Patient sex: M
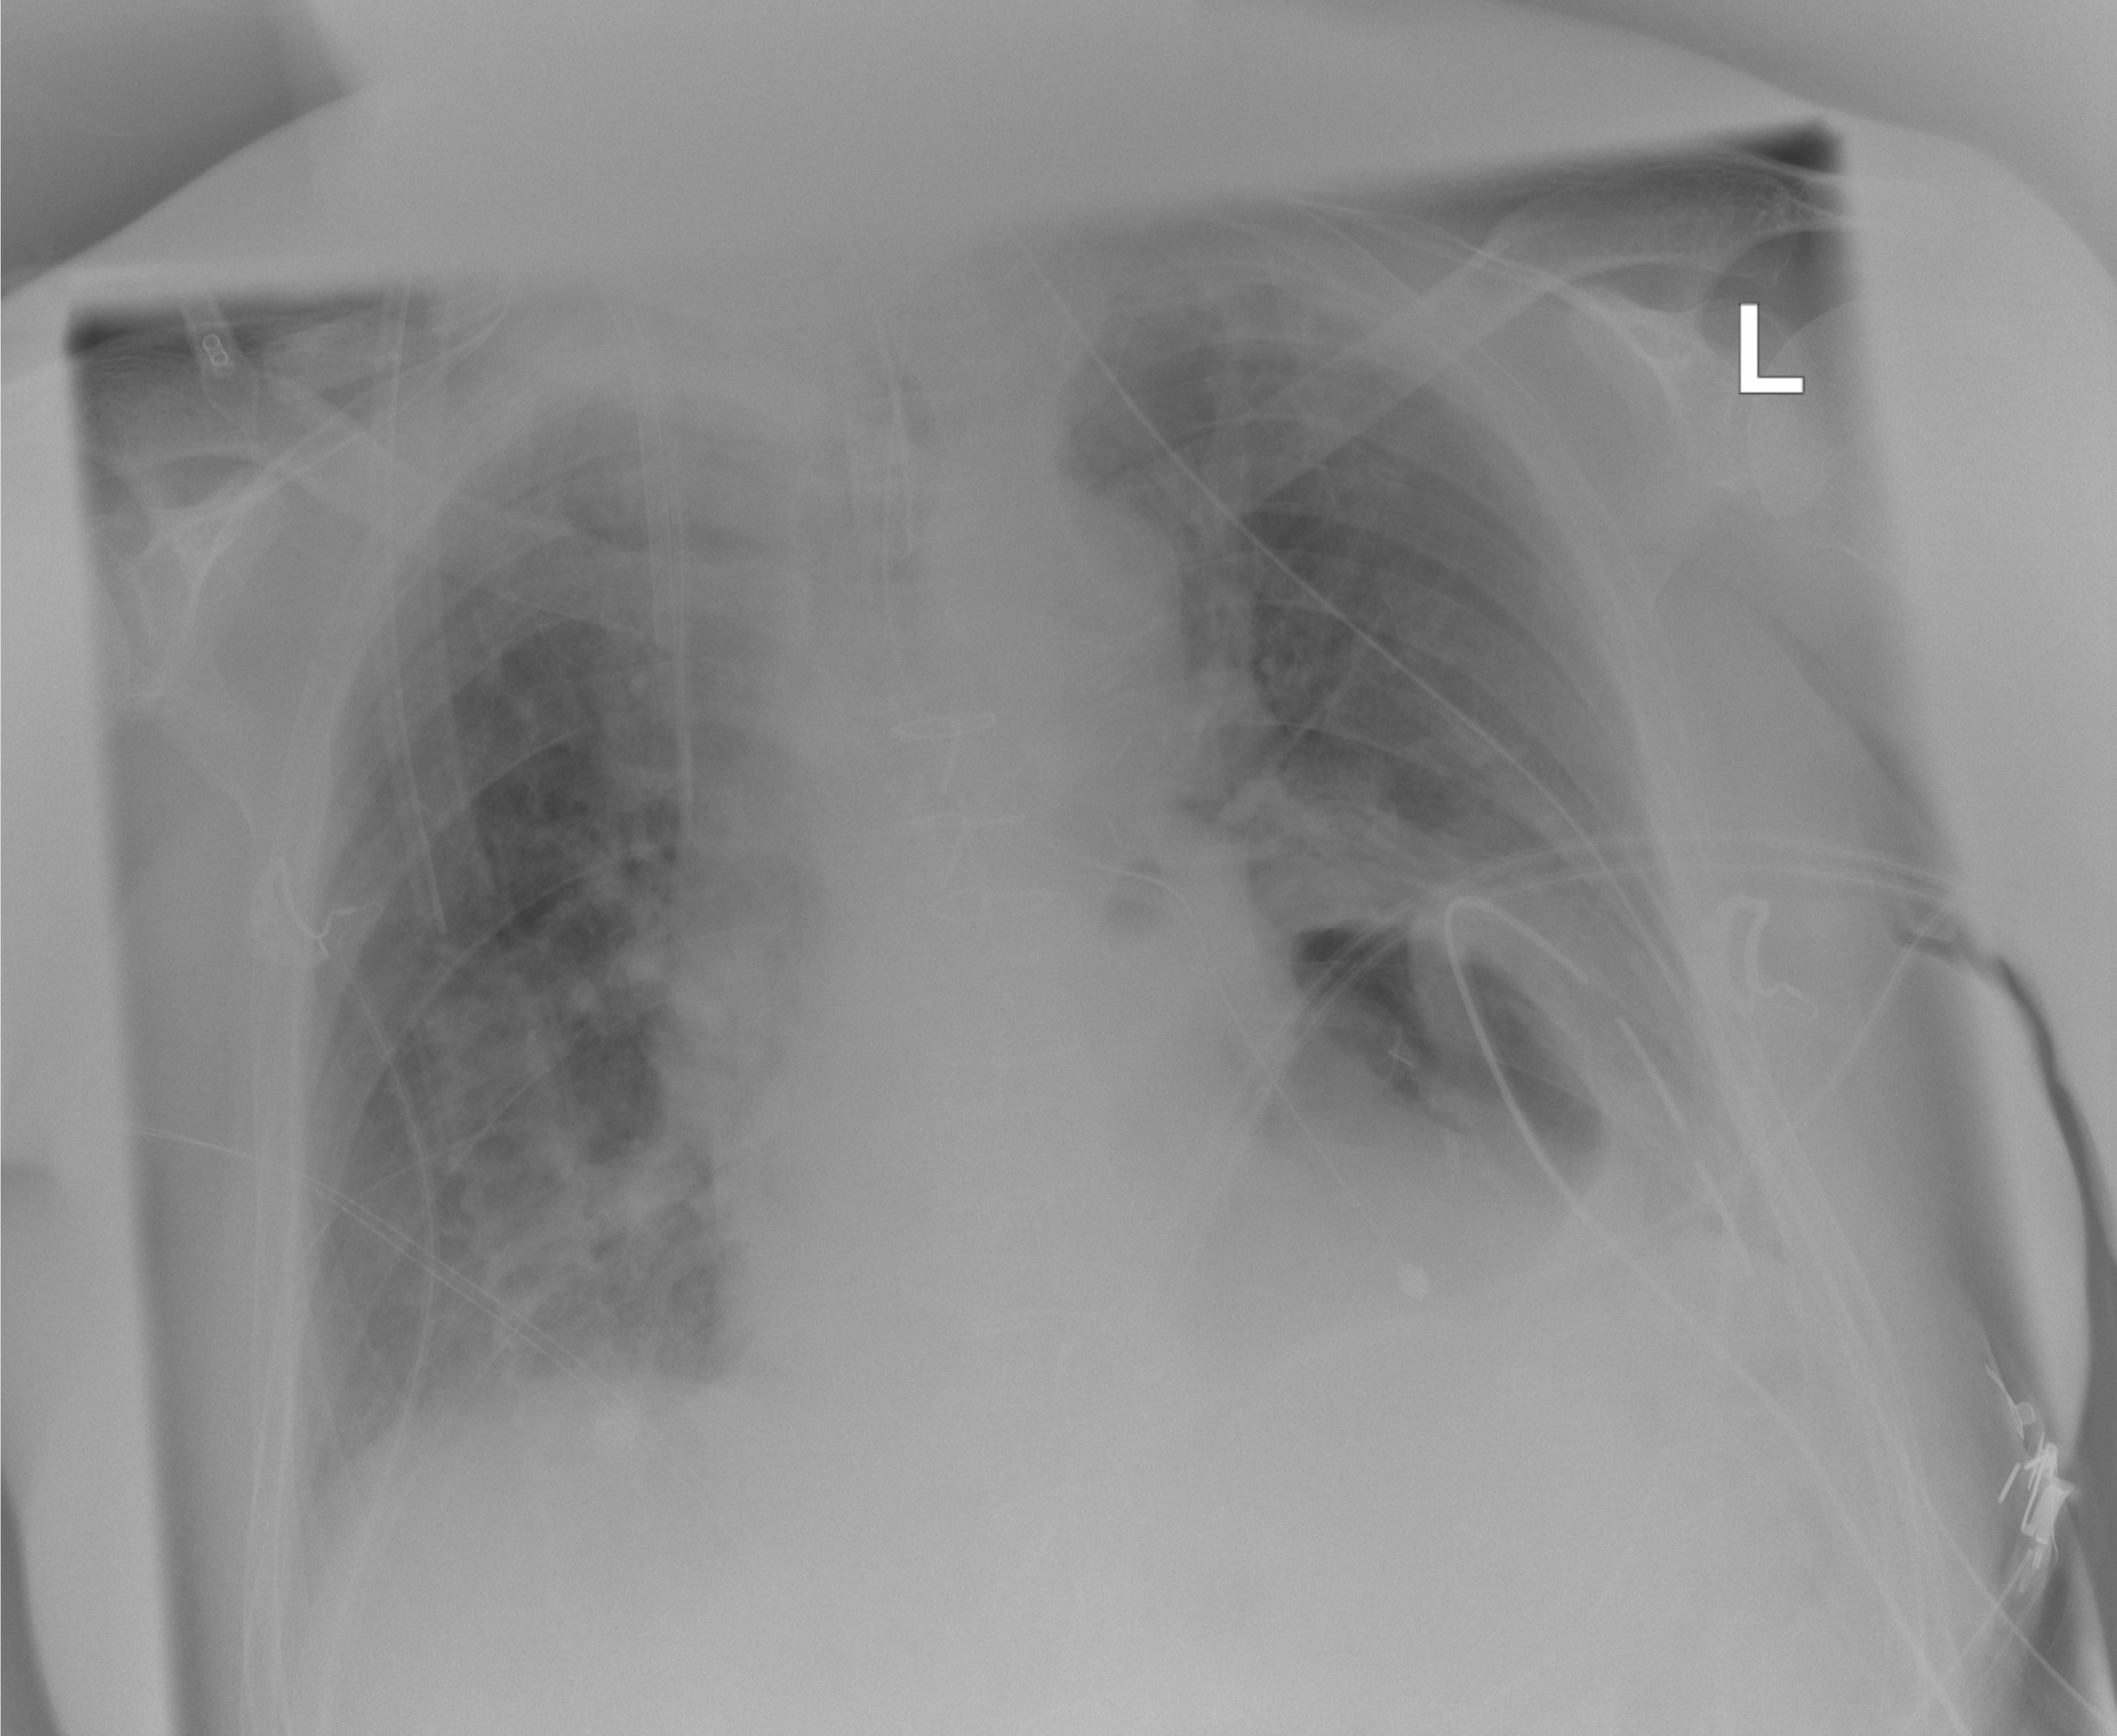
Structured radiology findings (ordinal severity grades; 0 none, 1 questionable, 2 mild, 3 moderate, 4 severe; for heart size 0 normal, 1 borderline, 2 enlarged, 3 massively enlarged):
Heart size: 0
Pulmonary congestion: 2
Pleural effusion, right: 0
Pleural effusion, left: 0
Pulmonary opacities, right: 0
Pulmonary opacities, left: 0
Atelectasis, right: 2
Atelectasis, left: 2